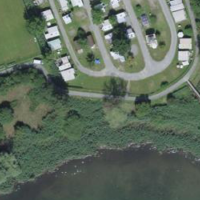
EUNIS habitat code: 53
Species observed at this site:
Phoenicurus ochruros
Milvus migrans